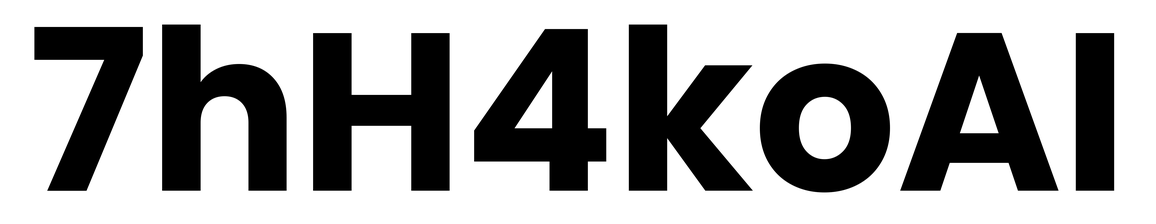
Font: Poppins-Bold